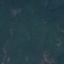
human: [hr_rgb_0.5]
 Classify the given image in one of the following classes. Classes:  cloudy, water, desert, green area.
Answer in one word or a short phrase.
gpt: green area